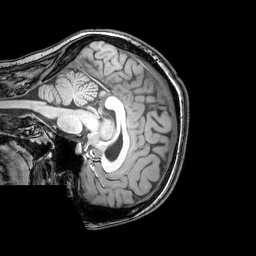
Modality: T1w
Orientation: sagittal
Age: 24
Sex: female
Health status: healthy
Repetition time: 0.081 s
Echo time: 0.037 s